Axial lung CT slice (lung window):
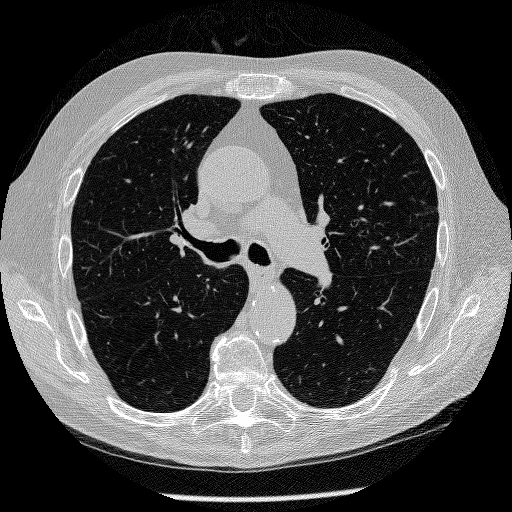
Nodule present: no